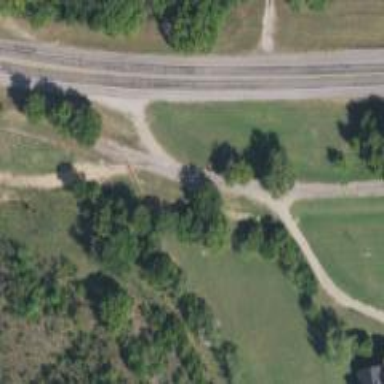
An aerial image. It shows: Driveway leading to service road.